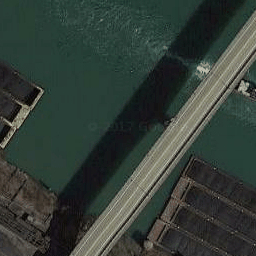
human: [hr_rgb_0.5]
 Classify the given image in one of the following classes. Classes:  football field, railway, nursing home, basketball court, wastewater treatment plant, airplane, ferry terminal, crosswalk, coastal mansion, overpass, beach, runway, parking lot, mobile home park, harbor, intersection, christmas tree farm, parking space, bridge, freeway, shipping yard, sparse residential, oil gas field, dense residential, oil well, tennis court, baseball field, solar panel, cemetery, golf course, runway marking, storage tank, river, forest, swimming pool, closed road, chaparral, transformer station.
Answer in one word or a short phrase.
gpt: bridge